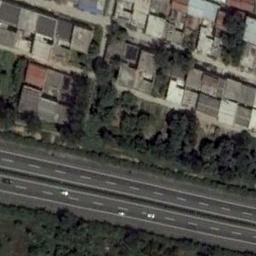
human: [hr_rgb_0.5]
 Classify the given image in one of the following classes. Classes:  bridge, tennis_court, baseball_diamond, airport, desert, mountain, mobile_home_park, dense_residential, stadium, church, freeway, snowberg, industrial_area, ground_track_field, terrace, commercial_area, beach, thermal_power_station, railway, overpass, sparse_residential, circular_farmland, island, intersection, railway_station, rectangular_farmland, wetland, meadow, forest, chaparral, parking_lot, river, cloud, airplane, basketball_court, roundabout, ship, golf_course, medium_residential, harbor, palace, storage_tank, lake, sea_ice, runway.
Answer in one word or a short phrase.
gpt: freeway